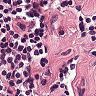
Metastatic tissue present: no